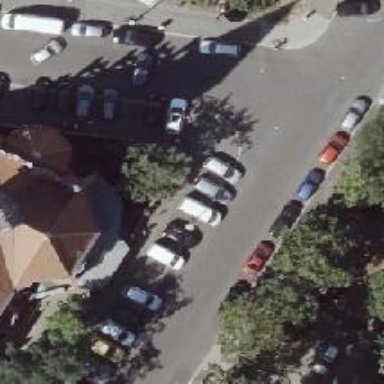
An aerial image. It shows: There is parking obstacle present.